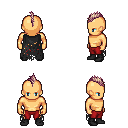
a pixel art fantasy rpg character, male body template, human, tanned skin, black tattered cape, red pants, white blonde mohawk hairstyle, black shoes, four views (front, back, left, right), 2x2 character sprite sheet, small pixel art, hard edges, no anti-aliasing